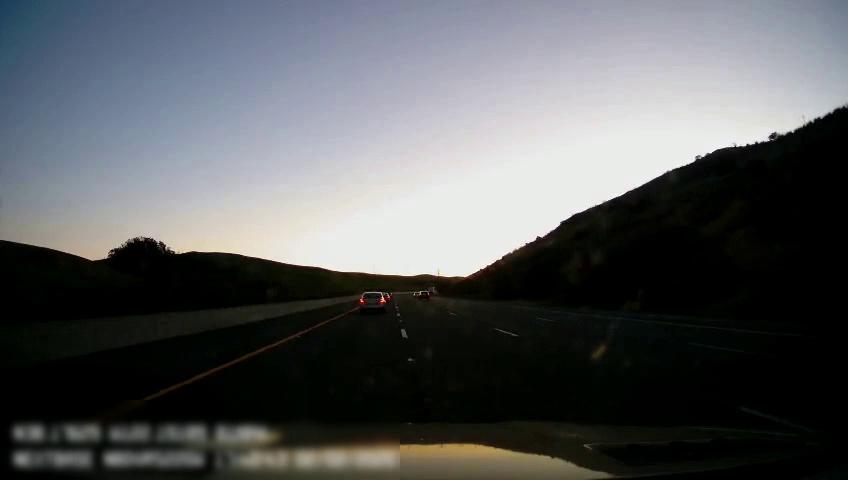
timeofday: Day
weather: Sunny
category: Drivable Space
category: Vehicles | Car
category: Vehicles | Car
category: Vehicles | SUV
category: Lanes | Alternate Lane
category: Lanes | Current Lane
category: Lanes | Current Lane
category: Lanes | Alternate Lane
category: Lanes | Alternate Lane